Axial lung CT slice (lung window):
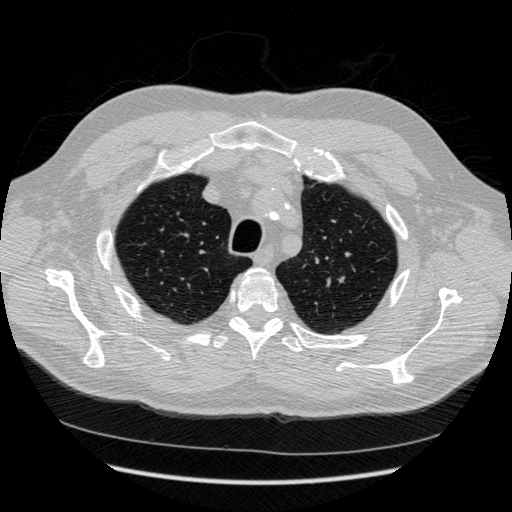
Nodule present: no